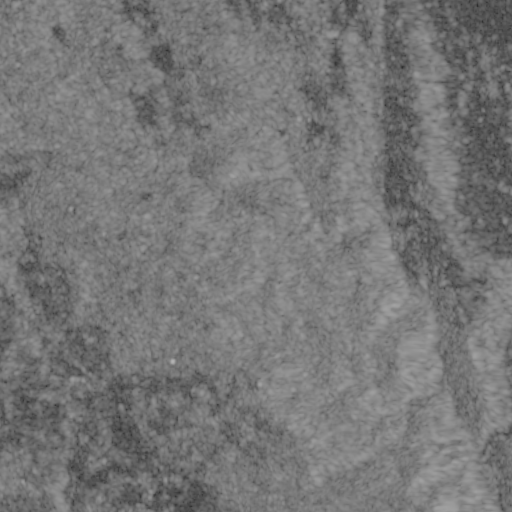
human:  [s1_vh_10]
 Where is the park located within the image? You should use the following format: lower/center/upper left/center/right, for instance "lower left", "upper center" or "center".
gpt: The park is located in the right of the image.
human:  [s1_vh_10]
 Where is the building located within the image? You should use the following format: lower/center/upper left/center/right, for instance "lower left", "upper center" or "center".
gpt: The building is located in the lower right of the image.
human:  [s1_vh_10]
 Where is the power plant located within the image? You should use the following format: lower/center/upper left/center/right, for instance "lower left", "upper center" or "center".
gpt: There is no power plant in the image.

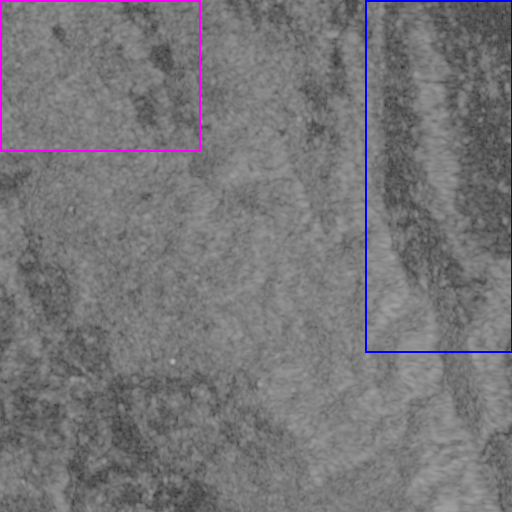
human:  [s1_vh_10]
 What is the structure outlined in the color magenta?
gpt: The structure outlined in magenta is a crop field.
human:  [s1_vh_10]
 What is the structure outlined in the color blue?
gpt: The structure outlined in blue is a park.
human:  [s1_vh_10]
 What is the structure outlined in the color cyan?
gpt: There is no cyan outline.